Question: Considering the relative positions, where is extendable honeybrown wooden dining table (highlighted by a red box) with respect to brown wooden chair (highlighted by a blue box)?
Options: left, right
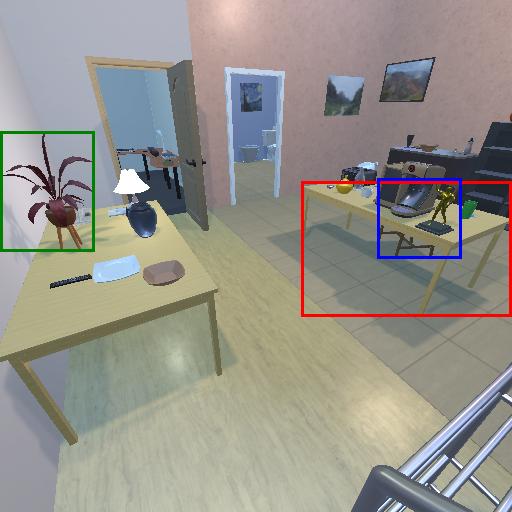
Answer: left